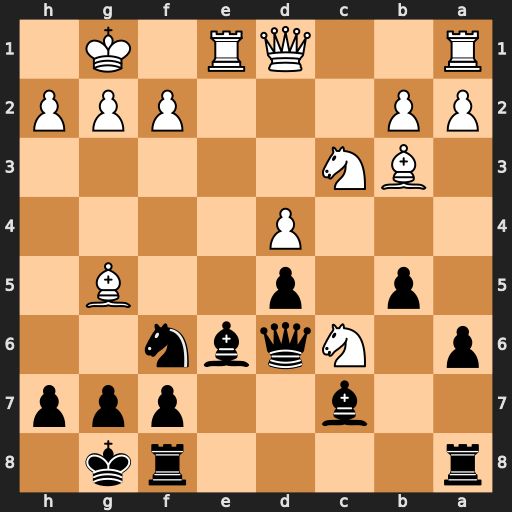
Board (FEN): r4rk1/2b2ppp/p1Nqbn2/1p1p2B1/3P4/1BN5/PP3PPP/R2QR1K1
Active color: b
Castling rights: -
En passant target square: -
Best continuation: Qxh2+ Kf1 Qh1+